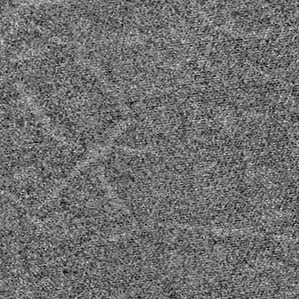
Label: frost